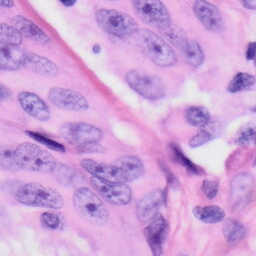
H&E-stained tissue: Skin